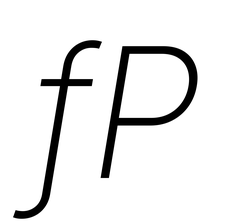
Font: Inter-Italic_ExtraLight_Italic